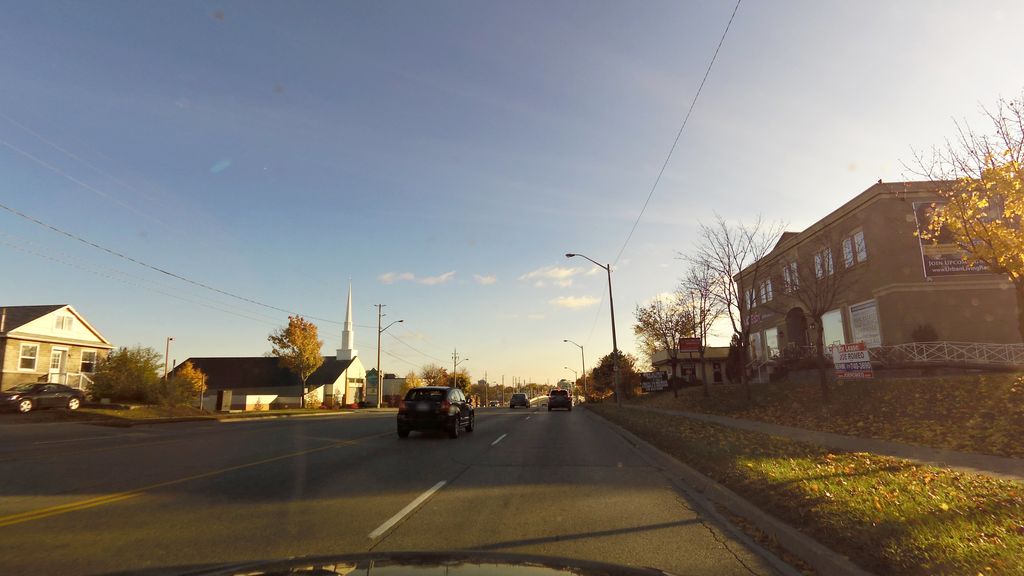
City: kitchener-waterloo